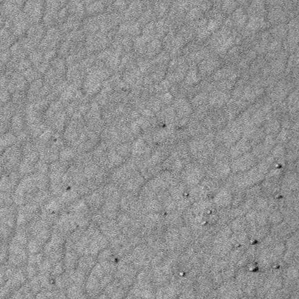
Label: frost